Question: I'm pretty new to Wordpress theming, and I was wondering how to create custom tabs in the admin interface.
Once in a while when you install a new theme, a bunch of custom tabs emerge to the left, like these:

How do i make custom tabs? What are they called; "Custom tabs" or?
Thank you in advance.
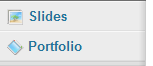
Answer: Code from wordpress codex
1 . Create a function that contains the menu-building code
2 . Register the above function using the admin_menu action hook. (If you are adding an admin menu for the Network, use network_admin_menu instead).
3 .Create the HTML output for the page (screen) displayed when the menu item is clicked
'''
<?php
/** Step 2 (from text above). */
add_action( 'admin_menu', 'my_plugin_menu' );
/** Step 1. */
function my_plugin_menu() {
add_options_page( 'My Plugin Options', 'My Plugin', 'manage_options', 'my-unique-identifier', 'my_plugin_options' );
}
/** Step 3. */
function my_plugin_options() {
if ( !current_user_can( 'manage_options' ) ) {
wp_die( __( 'You do not have sufficient permissions to access this page.' ) );
}
echo '<div class="wrap">';
echo '<p>Here is where the form would go if I actually had options.</p>';
echo '</div>';
}
?>
'''
refer wordpress codex for more details <URL>